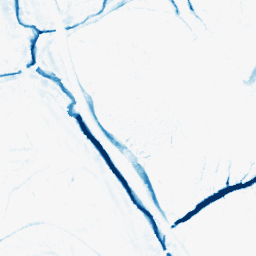
Category: morphological
Decomposition family: morphological_ellipse
Decomposition parameters: operation: closing
width: 10
height: 10
Upsampling method: bspline
Upsampling parameters: scale: 4
Upsampling scale: 4